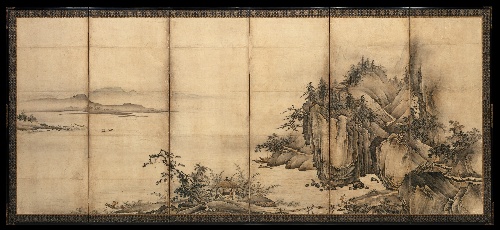
Artist: Kano Chōkichi
Artist bio: Japanese, active mid–16th century
Date: 16th century
Object type: Screen
Classification: Paintings
Medium: Pair of six-panel folding screens; ink and color on paper
Culture: Japan
Period: Muromachi period (1392–1573)
Dimensions: Image (each screen): 59 1/2 in. x 11ft. 12 1/2 in. (151.1 x 356.9 cm)
Overall (each screen): 66 1/8 in. x 12 ft. 3 1/2 in. (168 x 374.6 cm)
Department: Asian Art
Credit line: The Harry G. C. Packard Collection of Asian Art, Gift of Harry G. C. Packard, and Purchase, Fletcher, Rogers, Harris Brisbane Dick, and Louis V. Bell Funds, Joseph Pulitzer Bequest, and The Annenberg Fund Inc. Gift, 1975
Accession year: 1975
Repository: Metropolitan Museum of Art, New York, NY
Tags: Mountains|Landscapes